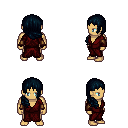
a pixel art fantasy rpg character, male body template, human, tanned skin, red robe, metal pants, raven right-swept hairstyle, cloth bracers, four views (front, back, left, right), 2x2 character sprite sheet, small pixel art, hard edges, no anti-aliasing